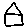
Label: house